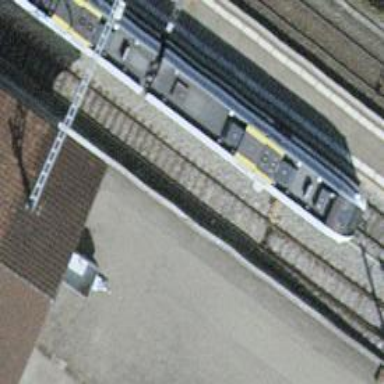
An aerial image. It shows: Railway switch.